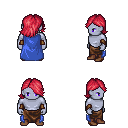
a pixel art fantasy rpg character, male body template, dark elf, purple skin, blue cape, robe skirt, ruby red swoop hairstyle, cloth bracers, brown shoes, four views (front, back, left, right), 2x2 character sprite sheet, small pixel art, hard edges, no anti-aliasing